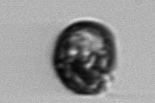
Label: Proterythropsis